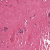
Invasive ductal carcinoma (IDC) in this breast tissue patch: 0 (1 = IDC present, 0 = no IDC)